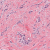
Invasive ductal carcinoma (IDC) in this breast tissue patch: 0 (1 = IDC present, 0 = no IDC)